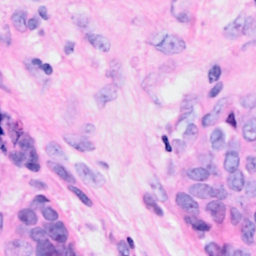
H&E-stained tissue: Breast